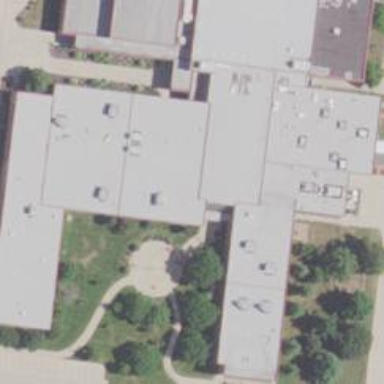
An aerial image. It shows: School.